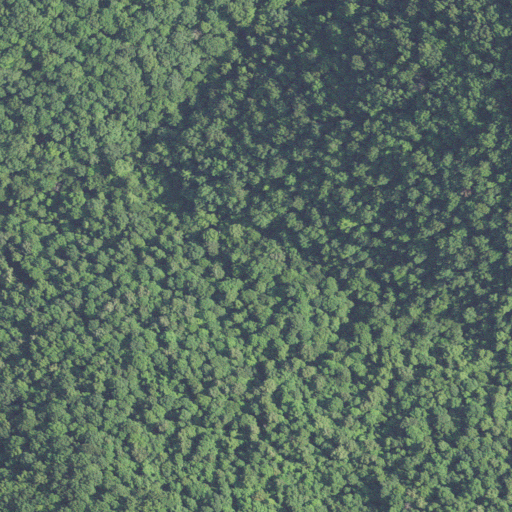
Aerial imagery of valley in West Virginia named Indian Grave Hollow containing deciduous forest, evergreen forest, and mixed forest